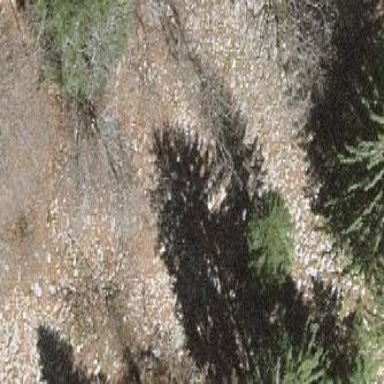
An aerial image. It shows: Natural scree.